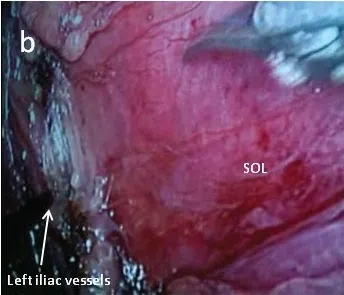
The mass was dissected from the left iliac vessels (b).
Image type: medical_photograph (other_medical_photograph)